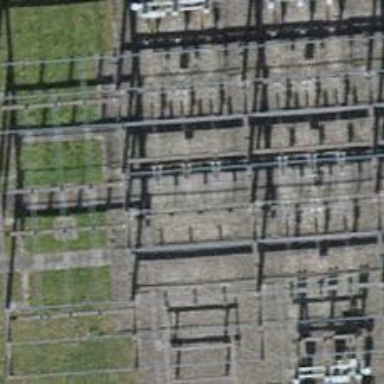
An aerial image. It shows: Switch for power supply.